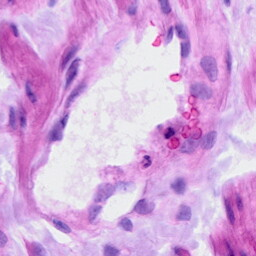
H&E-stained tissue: Ovarian